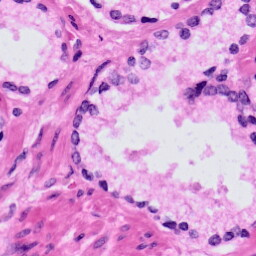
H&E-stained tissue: Prostate